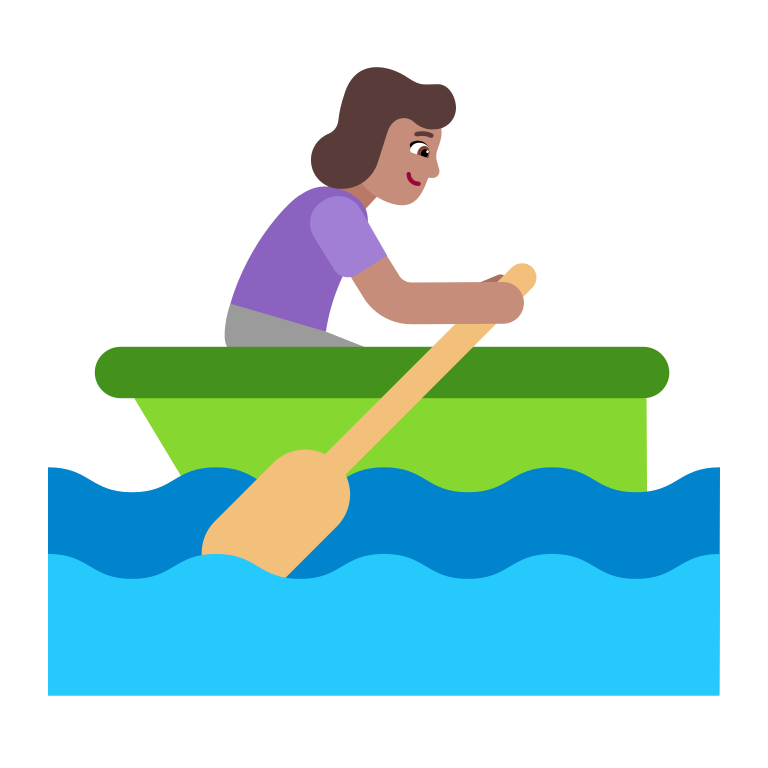
woman rowing boat flat